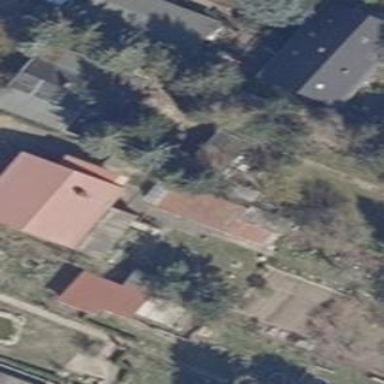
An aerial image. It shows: Simple house.